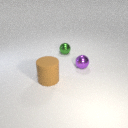
small green metal sphere to the right of large brown rubber cylinder